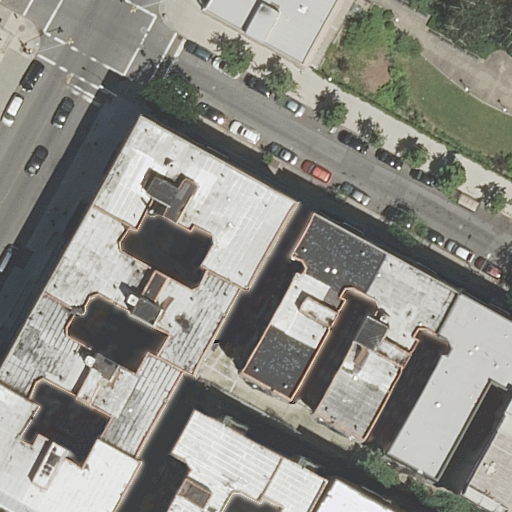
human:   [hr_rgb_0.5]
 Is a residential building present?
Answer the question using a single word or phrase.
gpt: yes

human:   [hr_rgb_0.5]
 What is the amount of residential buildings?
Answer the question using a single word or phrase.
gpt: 11

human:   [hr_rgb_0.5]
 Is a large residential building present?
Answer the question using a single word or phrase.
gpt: yes

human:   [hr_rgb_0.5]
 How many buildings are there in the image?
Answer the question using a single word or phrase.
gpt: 11

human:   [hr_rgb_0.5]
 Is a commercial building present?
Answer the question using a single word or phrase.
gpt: no

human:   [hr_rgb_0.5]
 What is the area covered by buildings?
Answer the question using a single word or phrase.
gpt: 4738m2

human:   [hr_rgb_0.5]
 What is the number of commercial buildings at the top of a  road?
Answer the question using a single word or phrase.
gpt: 0

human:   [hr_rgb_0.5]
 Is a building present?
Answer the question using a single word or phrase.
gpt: yes

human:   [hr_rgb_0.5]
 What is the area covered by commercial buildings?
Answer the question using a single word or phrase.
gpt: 0m2

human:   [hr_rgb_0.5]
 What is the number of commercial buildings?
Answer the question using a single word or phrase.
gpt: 0

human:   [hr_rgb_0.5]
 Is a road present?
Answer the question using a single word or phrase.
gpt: yes

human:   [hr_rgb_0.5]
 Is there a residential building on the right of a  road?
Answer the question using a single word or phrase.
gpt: yes

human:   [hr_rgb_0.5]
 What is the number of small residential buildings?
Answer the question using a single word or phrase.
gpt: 3

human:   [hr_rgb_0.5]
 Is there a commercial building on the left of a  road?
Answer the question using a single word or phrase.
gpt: no

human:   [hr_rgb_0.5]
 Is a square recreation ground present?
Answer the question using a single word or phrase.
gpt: no

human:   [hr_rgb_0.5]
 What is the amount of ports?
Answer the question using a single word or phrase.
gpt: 0

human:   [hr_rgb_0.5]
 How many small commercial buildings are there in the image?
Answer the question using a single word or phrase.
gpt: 0

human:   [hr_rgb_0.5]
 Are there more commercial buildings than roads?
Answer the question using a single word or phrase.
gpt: no

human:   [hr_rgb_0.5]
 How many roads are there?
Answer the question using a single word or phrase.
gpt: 2

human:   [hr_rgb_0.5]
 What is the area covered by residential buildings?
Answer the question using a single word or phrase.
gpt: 4738m2

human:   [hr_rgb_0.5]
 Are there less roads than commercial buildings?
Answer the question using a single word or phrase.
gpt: no

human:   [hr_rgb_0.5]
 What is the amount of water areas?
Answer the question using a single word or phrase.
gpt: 0

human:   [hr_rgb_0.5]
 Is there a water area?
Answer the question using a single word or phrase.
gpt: no

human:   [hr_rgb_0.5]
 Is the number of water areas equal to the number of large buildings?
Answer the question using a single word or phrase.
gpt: no

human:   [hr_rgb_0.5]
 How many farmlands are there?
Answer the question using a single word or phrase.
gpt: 0

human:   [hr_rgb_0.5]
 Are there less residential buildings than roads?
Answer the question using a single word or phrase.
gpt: no

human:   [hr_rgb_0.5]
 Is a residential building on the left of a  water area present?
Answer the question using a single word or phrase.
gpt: no

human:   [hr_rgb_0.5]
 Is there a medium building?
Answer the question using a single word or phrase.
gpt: yes

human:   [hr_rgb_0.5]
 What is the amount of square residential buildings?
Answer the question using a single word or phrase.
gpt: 0

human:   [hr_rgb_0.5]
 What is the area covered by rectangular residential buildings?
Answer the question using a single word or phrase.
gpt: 1699m2

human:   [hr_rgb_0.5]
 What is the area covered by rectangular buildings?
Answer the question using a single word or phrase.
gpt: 1699m2

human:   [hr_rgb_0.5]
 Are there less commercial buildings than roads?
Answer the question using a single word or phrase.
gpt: yes

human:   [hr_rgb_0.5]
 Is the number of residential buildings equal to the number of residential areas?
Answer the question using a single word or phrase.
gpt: no

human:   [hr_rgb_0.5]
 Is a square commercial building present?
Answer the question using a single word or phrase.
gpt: no

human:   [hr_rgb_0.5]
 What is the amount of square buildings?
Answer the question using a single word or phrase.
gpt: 0

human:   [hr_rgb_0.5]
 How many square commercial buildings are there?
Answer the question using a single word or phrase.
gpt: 0

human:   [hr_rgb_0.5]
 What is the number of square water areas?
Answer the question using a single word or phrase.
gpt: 0

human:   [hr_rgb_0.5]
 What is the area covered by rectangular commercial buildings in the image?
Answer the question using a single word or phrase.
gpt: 0m2

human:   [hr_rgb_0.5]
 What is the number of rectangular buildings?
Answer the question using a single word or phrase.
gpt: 4

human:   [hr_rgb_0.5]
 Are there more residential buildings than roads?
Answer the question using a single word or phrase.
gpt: yes

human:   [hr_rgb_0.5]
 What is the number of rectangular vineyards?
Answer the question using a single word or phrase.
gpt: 0

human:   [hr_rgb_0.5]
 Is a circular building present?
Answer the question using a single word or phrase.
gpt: no

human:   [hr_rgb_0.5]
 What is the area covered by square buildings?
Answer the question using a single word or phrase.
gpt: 0m2

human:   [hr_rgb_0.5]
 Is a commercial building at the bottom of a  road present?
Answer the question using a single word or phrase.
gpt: no

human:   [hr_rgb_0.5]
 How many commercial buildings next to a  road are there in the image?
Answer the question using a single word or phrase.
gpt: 0

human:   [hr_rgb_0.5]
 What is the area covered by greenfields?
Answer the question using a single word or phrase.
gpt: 0m2

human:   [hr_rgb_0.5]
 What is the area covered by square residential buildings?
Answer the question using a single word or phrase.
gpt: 0m2

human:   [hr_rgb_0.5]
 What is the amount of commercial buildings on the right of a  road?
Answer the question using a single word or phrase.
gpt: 0

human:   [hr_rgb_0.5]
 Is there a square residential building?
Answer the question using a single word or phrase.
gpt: no

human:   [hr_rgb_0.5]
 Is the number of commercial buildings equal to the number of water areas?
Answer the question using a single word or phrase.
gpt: yes

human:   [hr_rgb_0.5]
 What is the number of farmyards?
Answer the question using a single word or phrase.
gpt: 0

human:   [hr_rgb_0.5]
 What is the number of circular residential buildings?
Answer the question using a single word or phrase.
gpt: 0

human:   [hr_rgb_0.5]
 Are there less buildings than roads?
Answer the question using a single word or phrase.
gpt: no

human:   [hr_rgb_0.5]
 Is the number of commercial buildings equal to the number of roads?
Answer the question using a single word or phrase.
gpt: no

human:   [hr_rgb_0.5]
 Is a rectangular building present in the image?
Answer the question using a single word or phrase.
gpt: yes

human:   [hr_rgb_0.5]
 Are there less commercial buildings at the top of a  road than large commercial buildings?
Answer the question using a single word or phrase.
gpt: no

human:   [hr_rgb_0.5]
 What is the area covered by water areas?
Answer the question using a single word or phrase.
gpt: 0m2

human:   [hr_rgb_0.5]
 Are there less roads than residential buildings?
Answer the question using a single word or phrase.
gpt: yes

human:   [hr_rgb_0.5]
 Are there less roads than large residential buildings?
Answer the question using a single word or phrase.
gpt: yes

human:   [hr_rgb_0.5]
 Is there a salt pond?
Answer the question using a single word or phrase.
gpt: no

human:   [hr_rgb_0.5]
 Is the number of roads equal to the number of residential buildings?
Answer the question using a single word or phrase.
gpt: no

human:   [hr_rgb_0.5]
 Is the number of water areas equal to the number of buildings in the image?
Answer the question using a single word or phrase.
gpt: no

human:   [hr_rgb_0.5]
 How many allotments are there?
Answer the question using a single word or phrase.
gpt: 0

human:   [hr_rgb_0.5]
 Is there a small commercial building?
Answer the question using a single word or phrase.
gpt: no